Question: In my data model, some of the attributes have regular expressions used for data validation. There are places in my code that I would like to use those same regular expressions.
In the interest of keeping my common regular expressions in one place, I was hoping either to set these regexes in code or to retrieve them from the data model in code.
Is there a way to do this?
I want to access the Reg. Ex. property, shown below, in code.

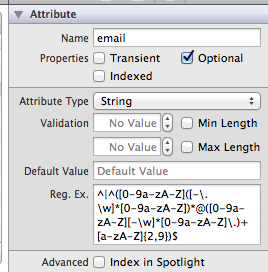
Answer: From a 'NSEntityDescription' you can get its attributes with the method 'attributesByName'. Then you can use the 'NSPropertyDescription' methods 'validationPredicates' and 'setValidationPredicates:withValidationWarnings:'. I assume that a predicate is created under the hood when you set the validation regex in your datamodel file...
I am not completely sure about this, but I think you can only set these values when you are creating your core data model, not once you have your core data stack set up. Is that what you want to do?